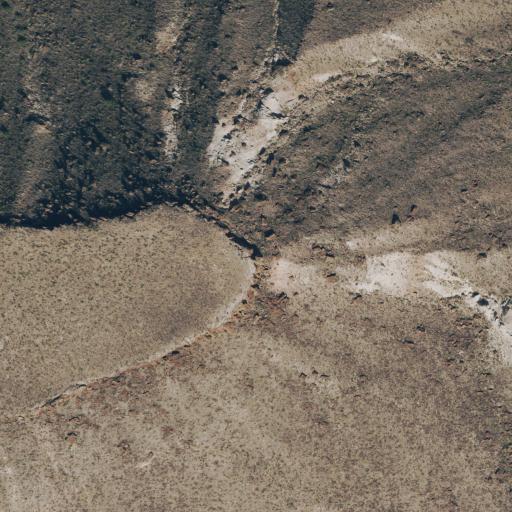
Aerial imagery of mountain in Texas named Gemelo Mesa containing only shrub